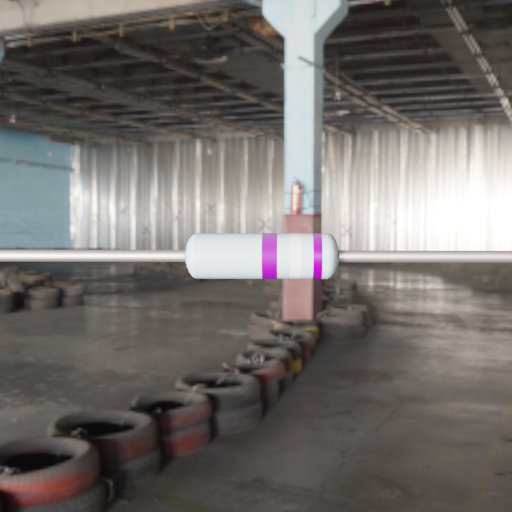
Resistor colour bands (in order): violet, white, violet